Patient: sex F, age 65
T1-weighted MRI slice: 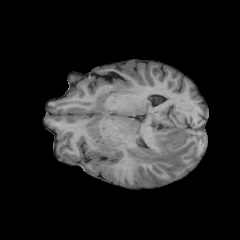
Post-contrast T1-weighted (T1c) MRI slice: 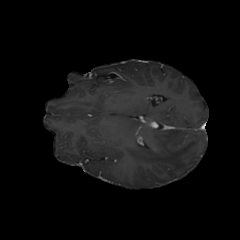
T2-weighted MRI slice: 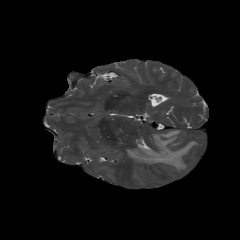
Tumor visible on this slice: yes
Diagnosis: Glioblastoma, IDH-wildtype
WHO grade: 4